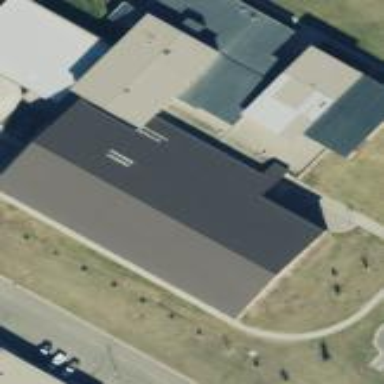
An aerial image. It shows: Sports centre building.